Aerial crown-view tile of a tropical tree (Barro Colorado Island, Panama), acquired 20250818:
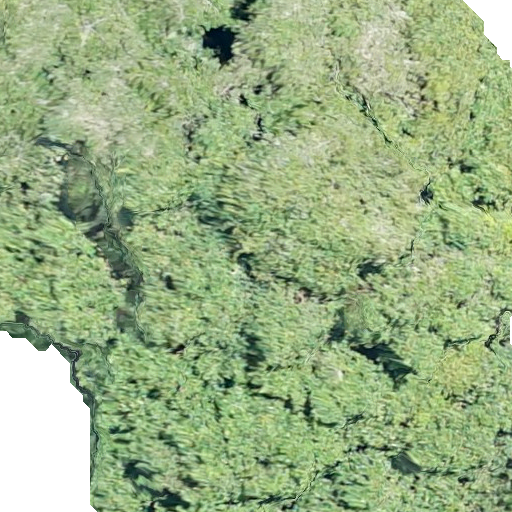
Species: Hieronyma alchorneoides
GBIF accepted scientific name: Hieronyma alchorneoides
Crown area: 488.898 m²